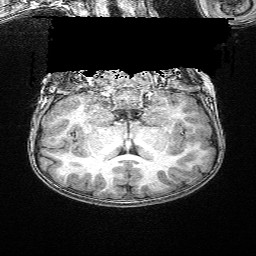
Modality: T1w
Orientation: sagittal